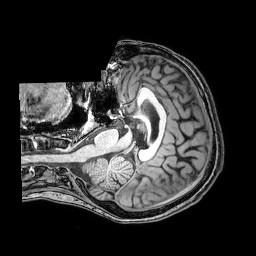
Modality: T1w
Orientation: axial
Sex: female
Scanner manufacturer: philips
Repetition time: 0.008124 s
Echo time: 0.00371 s